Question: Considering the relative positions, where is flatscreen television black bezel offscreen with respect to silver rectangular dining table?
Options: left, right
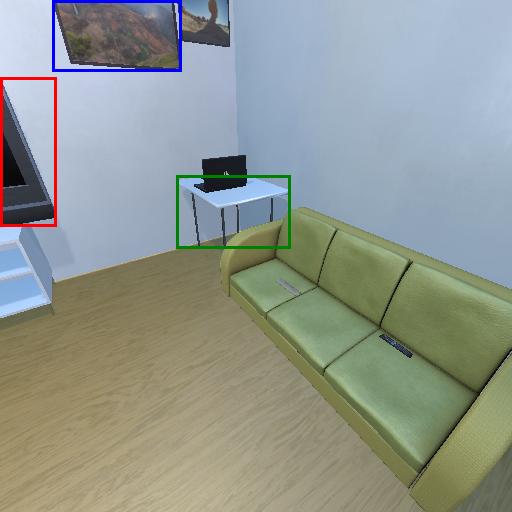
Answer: left